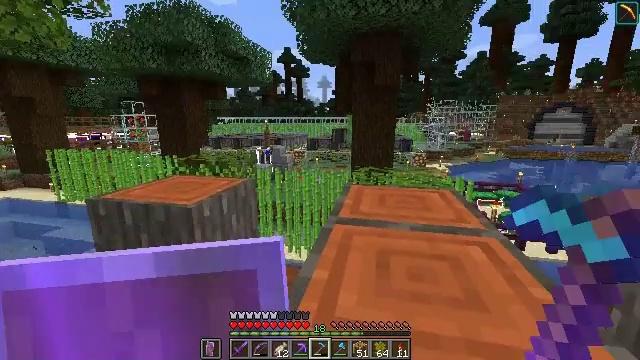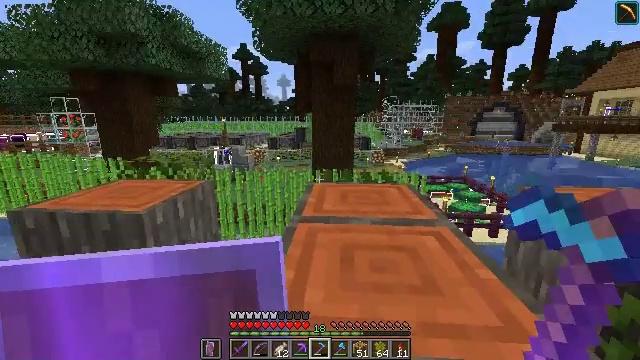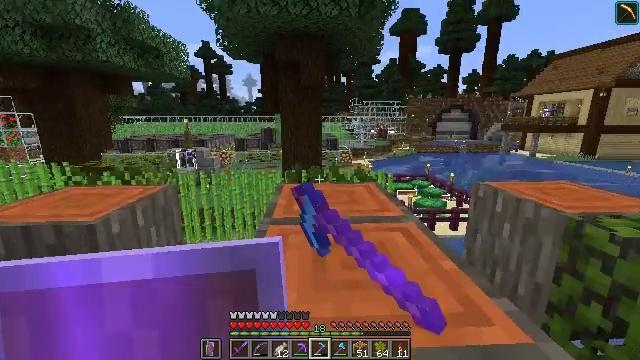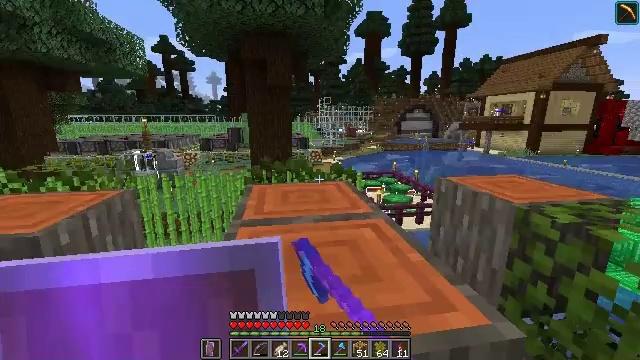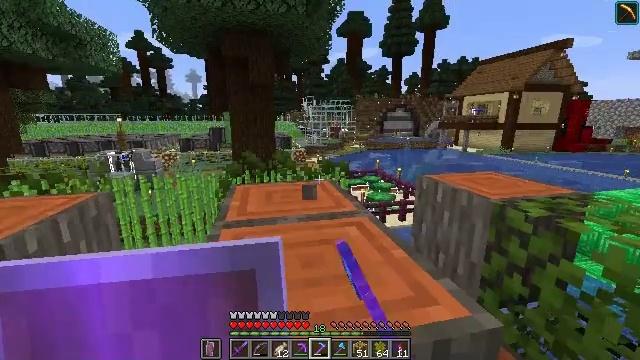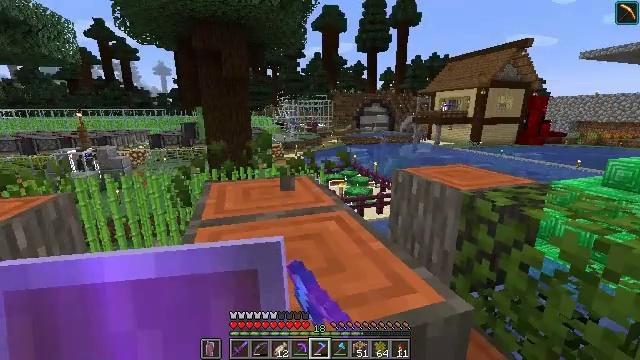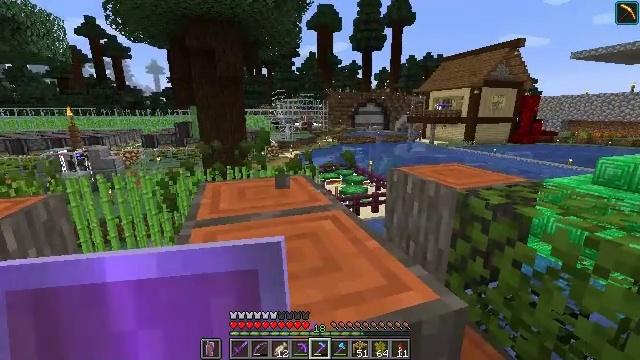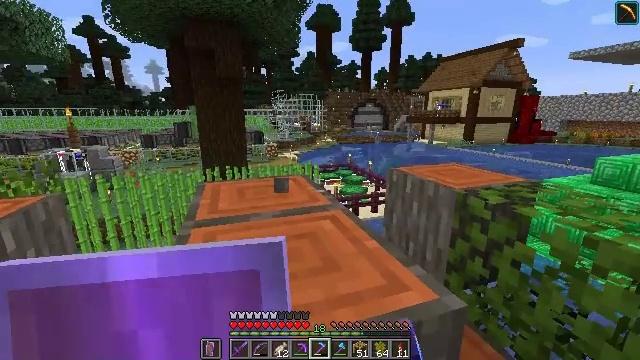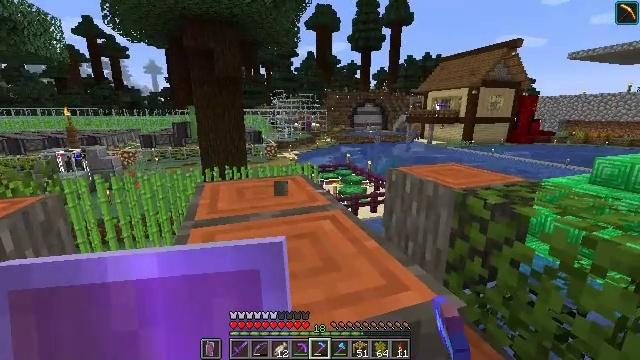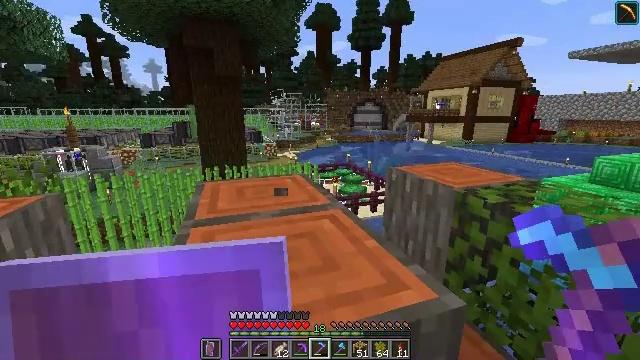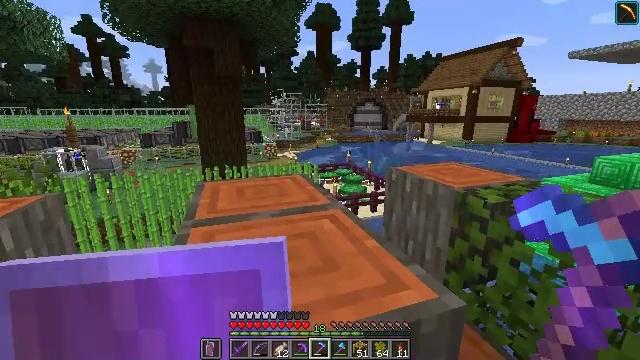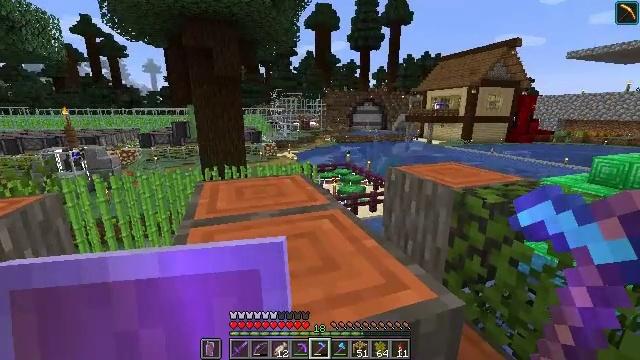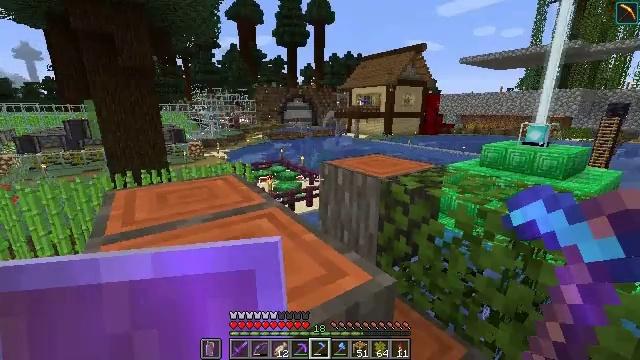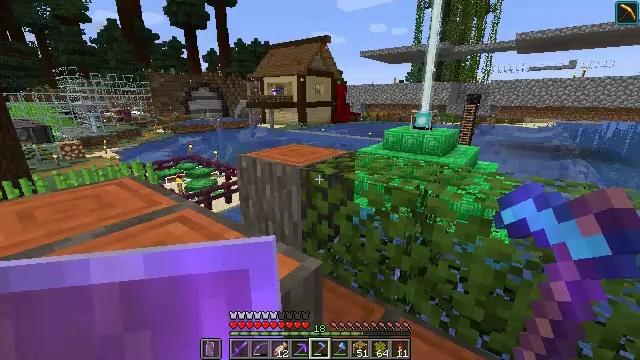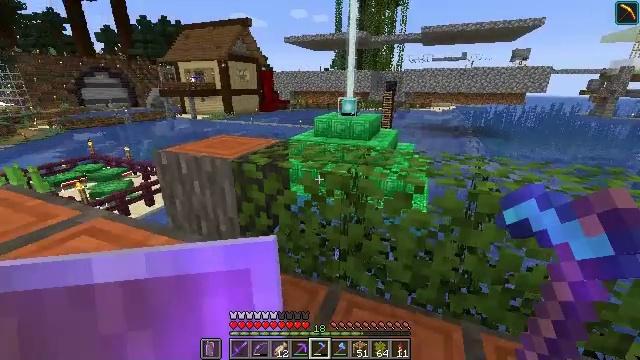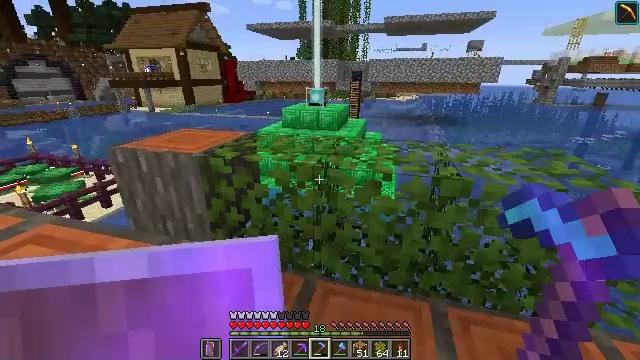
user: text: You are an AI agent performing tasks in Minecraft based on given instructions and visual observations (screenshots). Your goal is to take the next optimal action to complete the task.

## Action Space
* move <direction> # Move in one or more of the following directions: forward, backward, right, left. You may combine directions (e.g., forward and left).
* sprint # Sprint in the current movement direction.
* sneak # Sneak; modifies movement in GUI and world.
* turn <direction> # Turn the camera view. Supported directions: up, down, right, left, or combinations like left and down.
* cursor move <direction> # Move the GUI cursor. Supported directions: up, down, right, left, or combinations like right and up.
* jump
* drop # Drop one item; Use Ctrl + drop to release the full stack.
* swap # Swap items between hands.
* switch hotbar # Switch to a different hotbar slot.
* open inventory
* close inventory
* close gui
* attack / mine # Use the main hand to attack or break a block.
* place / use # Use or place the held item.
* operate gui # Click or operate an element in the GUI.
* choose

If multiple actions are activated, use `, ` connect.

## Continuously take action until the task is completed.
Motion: motion action
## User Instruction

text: Remove acacia leaves from the branches.
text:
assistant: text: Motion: turn right, attack / mine
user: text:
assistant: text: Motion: turn right, attack / mine
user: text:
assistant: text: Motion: turn right, attack / mine
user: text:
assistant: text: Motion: turn right, attack / mine
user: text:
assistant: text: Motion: turn right and down, attack / mine
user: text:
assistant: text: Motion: turn right, attack / mine
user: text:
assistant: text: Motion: attack / mine
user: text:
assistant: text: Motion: attack / mine
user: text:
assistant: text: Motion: attack / mine
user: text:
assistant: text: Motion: no_op
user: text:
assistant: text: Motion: no_op
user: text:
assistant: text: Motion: turn right
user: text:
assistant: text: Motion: turn right and down
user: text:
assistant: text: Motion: turn right and down
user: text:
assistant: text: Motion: turn right and down
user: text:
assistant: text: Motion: attack / mine
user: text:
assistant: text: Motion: attack / mine
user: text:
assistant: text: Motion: attack / mine
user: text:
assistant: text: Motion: turn right, attack / mine
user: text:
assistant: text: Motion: turn right, attack / mine
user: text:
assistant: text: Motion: turn right, attack / mine
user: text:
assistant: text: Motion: turn right and up, attack / mine
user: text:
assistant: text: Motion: turn right and up, attack / mine
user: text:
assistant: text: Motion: turn right and up, attack / mine
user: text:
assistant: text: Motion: turn right and up, attack / mine
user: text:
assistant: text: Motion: attack / mine
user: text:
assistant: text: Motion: attack / mine
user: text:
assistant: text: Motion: attack / mine
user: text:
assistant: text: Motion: no_op
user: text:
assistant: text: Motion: no_op